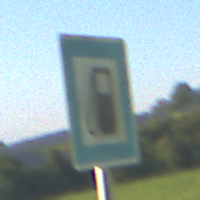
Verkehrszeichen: Tankstelle
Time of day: MorningAfternoon
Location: Outdoor (Nature)
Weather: PartlyCloudy
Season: NotSpecified
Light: Natural